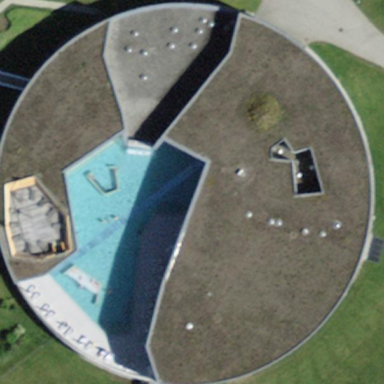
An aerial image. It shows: Public bath building featuring open-air bath.